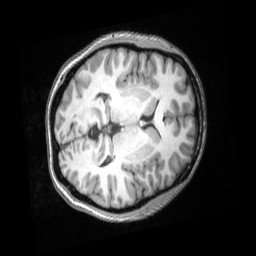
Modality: T1w
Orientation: axial
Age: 20
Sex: female
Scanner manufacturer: siemens
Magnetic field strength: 3 T
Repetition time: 2 s
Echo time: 0.00339 s